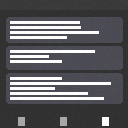
Screen state: on